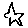
Label: star